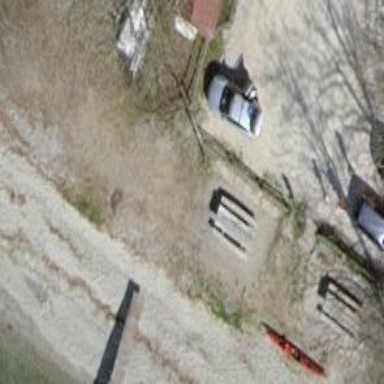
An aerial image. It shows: Picnic table located in leisure land area.